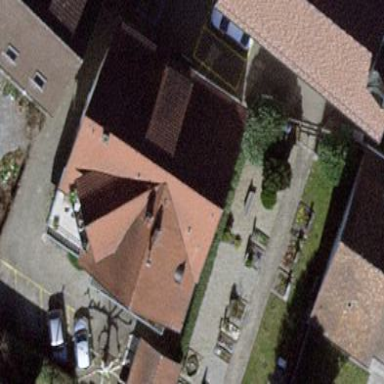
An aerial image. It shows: Community centre building.